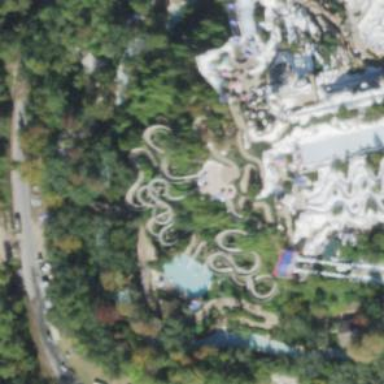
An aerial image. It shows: Water slide attraction.